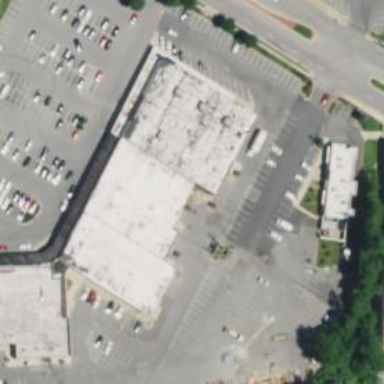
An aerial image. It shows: Retail building with fitness center on the leisure land.